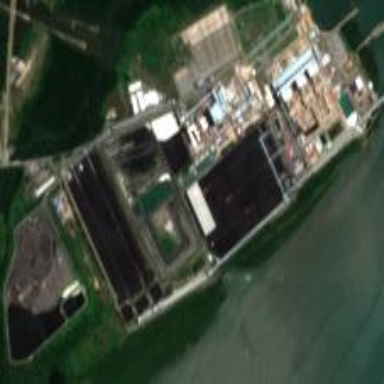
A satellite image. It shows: Industrial area with coal-powered plant.